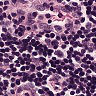
Metastatic tissue present: no